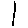
Label: line